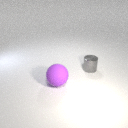
small gray metal cylinder to the right of large purple rubber sphere